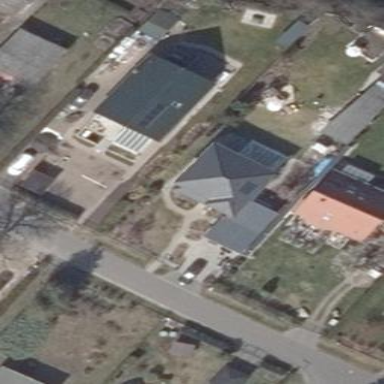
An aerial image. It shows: Simple and straightforward house.